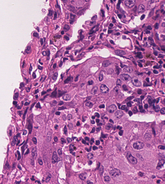
Tumor epithelial tissue: yes
Tumor-associated stroma tissue: yes
Normal tissue: no